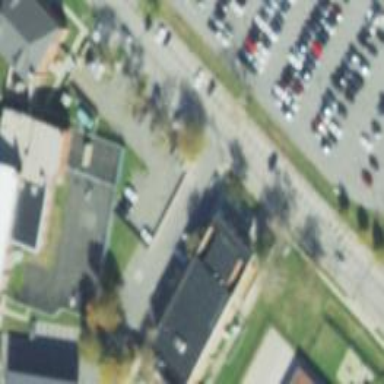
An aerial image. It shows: Parking space is available.